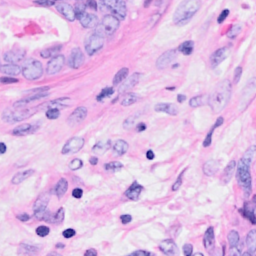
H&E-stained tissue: Breast